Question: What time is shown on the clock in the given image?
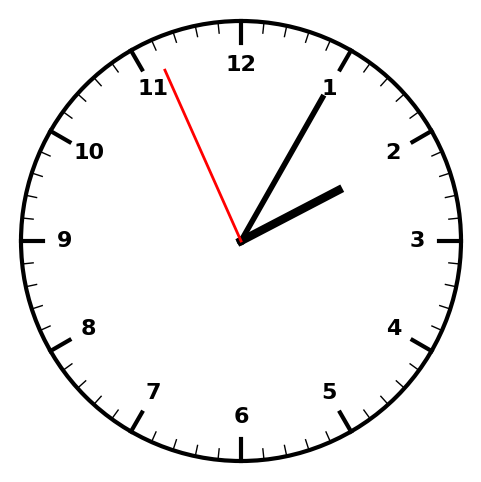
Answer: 02:04:56